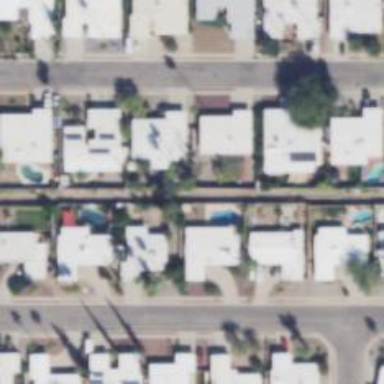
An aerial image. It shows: Alleyway designated as service road.